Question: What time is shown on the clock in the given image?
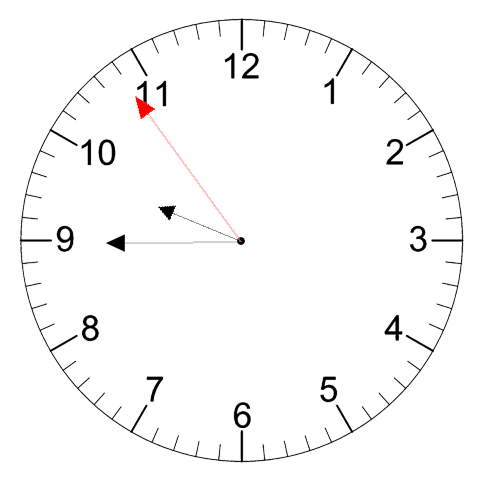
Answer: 09:44:54